Interaction volume radius: 5 \u00c5
Interaction volume height: 20 \u00c5
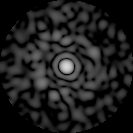
Disorder parameter: 0.8096